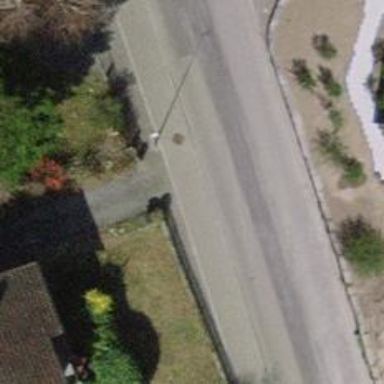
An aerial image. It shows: Tertiary road.